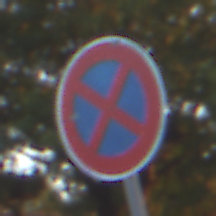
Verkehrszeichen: AbsolutesHalteverbot
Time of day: SunriseSunset
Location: Outdoor (Urban)
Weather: Clear
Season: NotSpecified
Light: Natural